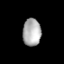
Tissue: lung
Cell type: Others
Senescence score: 0.5433
Nuclear area (px): 493
Mean DAPI intensity: 173.688